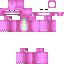
A female skeleton skin with pale skin, wearing brown long hair dressed in a blue hoodie and black pants, featuring a closed mouth.